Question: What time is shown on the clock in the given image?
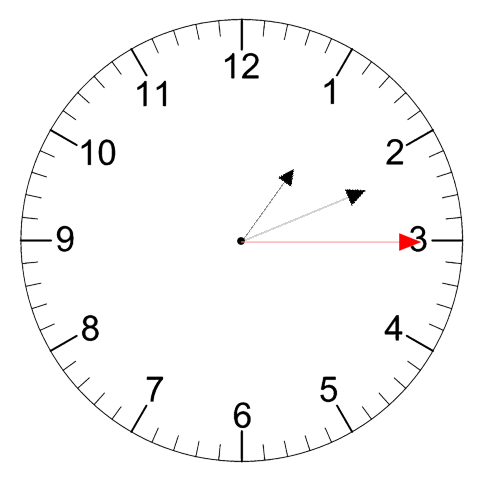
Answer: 01:11:15